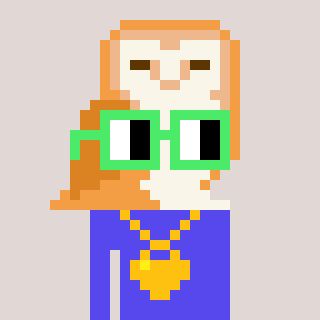
a pixel art character with square light green glasses, a owl-shaped head and a computerblue-colored body on a warm background